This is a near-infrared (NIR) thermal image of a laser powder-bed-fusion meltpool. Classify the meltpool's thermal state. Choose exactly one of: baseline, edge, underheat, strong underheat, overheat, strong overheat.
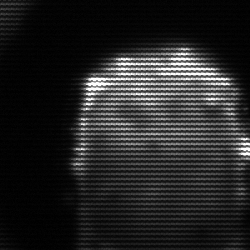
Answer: baseline